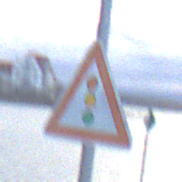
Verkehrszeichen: Lichtzeichenanlage
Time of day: SunriseSunset
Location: Outdoor (Suburban)
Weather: PartlyCloudy
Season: NotSpecified
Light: Natural